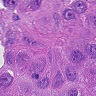
Metastatic tissue present: yes